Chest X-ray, PA view. Patient: 65 years old, sex M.
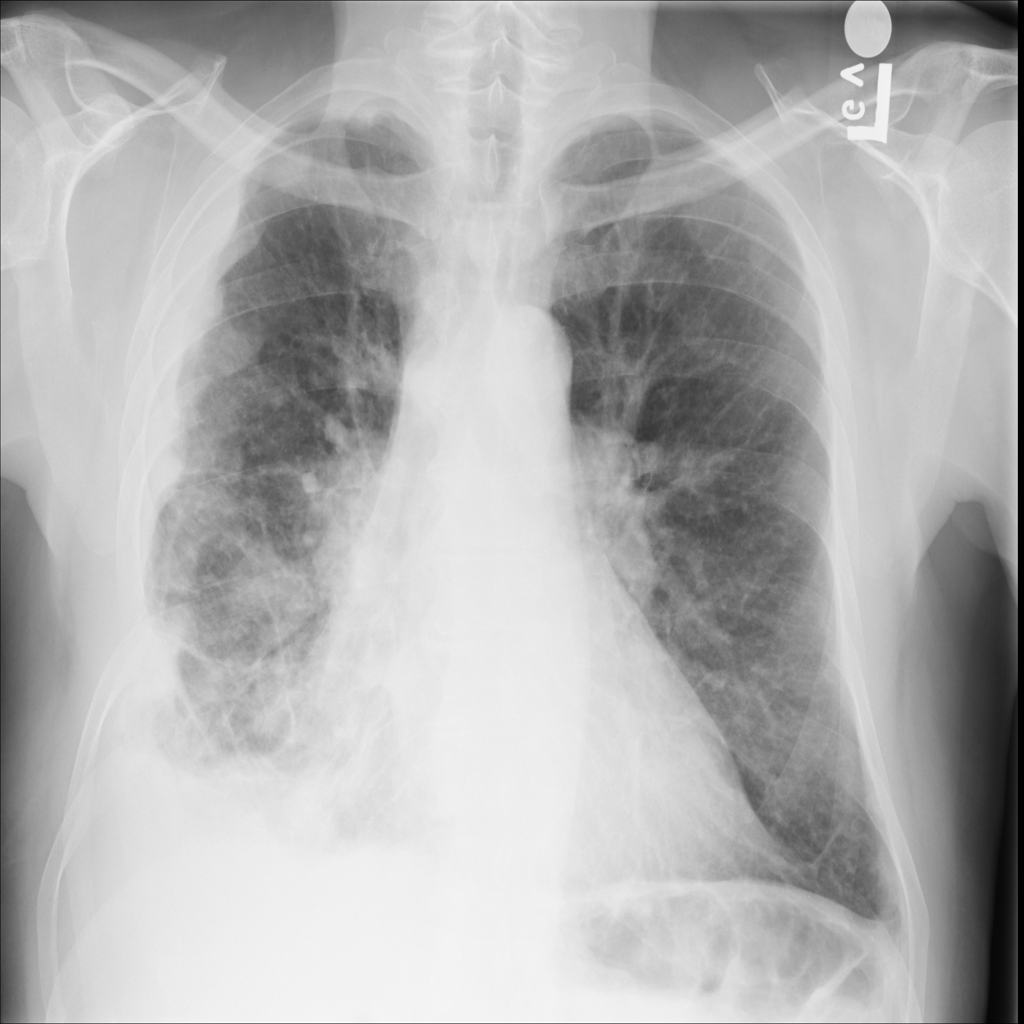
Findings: Pleural_Thickening